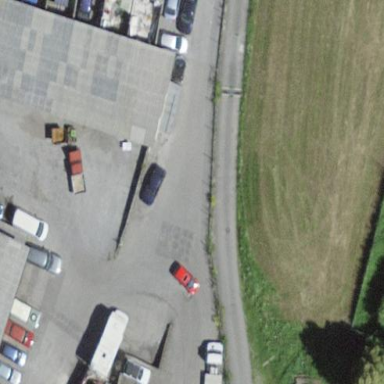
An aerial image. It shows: Industrial building.